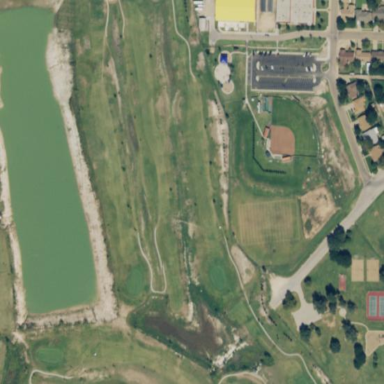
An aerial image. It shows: Golf course.